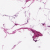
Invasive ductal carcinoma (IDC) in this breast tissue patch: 0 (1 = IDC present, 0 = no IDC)